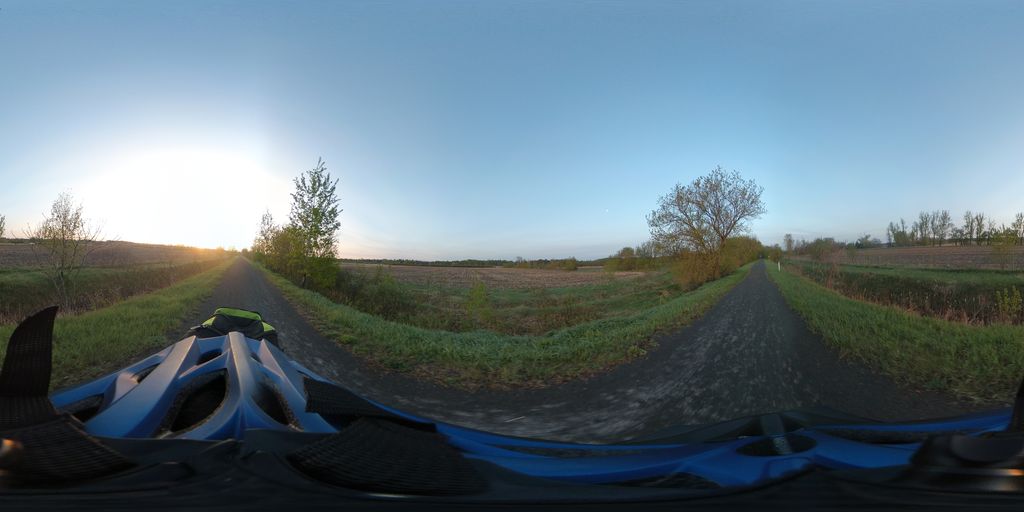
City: ottawa-gatineau